Question: I have the following code:
'''
import javax.swing.*;
import javax.swing.ImageIcon;
import javax.swing.JOptionPane;
import java.awt.*;
import java.awt.Image;
import java.awt.Toolkit;
import java.awt.image.BufferedImage;
import java.awt.image.BufferedImageOp;
import java.awt.image.ConvolveOp;
import java.awt.image.Kernel;
import java.awt.image.ColorModel;
import java.awt.image.Raster;
import java.awt.image.WritableRaster;
import java.awt.GraphicsConfiguration;
import java.awt.Transparency;
import java.awt.Graphics;
import java.awt.GraphicsEnvironment;
import java.awt.Graphics2D;
import java.awt.RenderingHints;
import java.io.IOException;
import java.net.URL;
import javax.imageio.ImageIO;
import java.io.IOException;
public class sutff extends JWindow
{
private BufferedImage bi;
public sutff() {
try {
bi = GraphicsUtilities.loadCompatibleImage(getClass().getResource("window1.png"));
setBackground(new Color(0,0,0,1));
setSize(bi.getWidth(),bi.getHeight());
setLocationRelativeTo(null);
show();
JPanel j = new JPanel();
j.setBackground(Color.BLACK);
j.setSize(20,20);
add(j);
j.setVisible(true);
repaint();
revalidate();
}
catch(Exception exception) { exception.printStackTrace(); }
}
//Paint transparent image onto JWindow
public void paint(Graphics g) {
bi = getGaussianBlurFilter(4,true).filter(bi,null);
g.drawImage(bi,0,0,null);
}
public static ConvolveOp getGaussianBlurFilter(int radius,
boolean horizontal) {
if (radius < 1) {
throw new IllegalArgumentException("Radius must be >= 1");
}
int size = radius * 2 + 1;
float[] data = new float[size];
float sigma = radius / 3.0f;
float twoSigmaSquare = 2.0f * sigma * sigma;
float sigmaRoot = (float) Math.sqrt(twoSigmaSquare * Math.PI);
float total = 0.0f;
for (int i = -radius; i <= radius; i++) {
float distance = i * i;
int index = i + radius;
data[index] = (float) Math.exp(-distance / twoSigmaSquare) / sigmaRoot;
total += data[index];
}
for (int i = 0; i < data.length; i++) {
data[i] /= total;
}
Kernel kernel = null;
if (horizontal) {
kernel = new Kernel(size, 1, data);
} else {
kernel = new Kernel(1, size, data);
}
return new ConvolveOp(kernel, ConvolveOp.EDGE_NO_OP, null);
}
public static void main(String[]args)
{
sutff tss=new sutff();
}
}
/**
* <p><code>GraphicsUtilities</code> contains a set of tools to perform
* common graphics operations easily. These operations are divided into
* several themes, listed below.</p>
* <h2>Compatible Images</h2>
* <p>Compatible images can, and should, be used to increase drawing
* performance. This class provides a number of methods to load compatible
* images directly from files or to convert existing images to compatibles
* images.</p>
* <h2>Creating Thumbnails</h2>
* <p>This class provides a number of methods to easily scale down images.
* Some of these methods offer a trade-off between speed and result quality and
* shouuld be used all the time. They also offer the advantage of producing
* compatible images, thus automatically resulting into better runtime
* performance.</p>
* <p>All these methodes are both faster than
* {@link java.awt.Image#getScaledInstance(int, int, int)} and produce
* better-looking results than the various <code>drawImage()</code> methods
* in {@link java.awt.Graphics}, which can be used for image scaling.</p>
* <h2>Image Manipulation</h2>
* <p>This class provides two methods to get and set pixels in a buffered image.
* These methods try to avoid unmanaging the image in order to keep good
* performance.</p>
*
* @author Romain Guy <romain.guy@mac.com>
*/
class GraphicsUtilities {
private GraphicsUtilities() {
}
// Returns the graphics configuration for the primary screen
private static GraphicsConfiguration getGraphicsConfiguration() {
return GraphicsEnvironment.getLocalGraphicsEnvironment().
getDefaultScreenDevice().getDefaultConfiguration();
}
/**
* <p>Returns a new <code>BufferedImage</code> using the same color model
* as the image passed as a parameter. The returned image is only compatible
* with the image passed as a parameter. This does not mean the returned
* image is compatible with the hardware.</p>
*
* @param image the reference image from which the color model of the new
* image is obtained
* @return a new <code>BufferedImage</code>, compatible with the color model
* of <code>image</code>
*/
public static BufferedImage createColorModelCompatibleImage(BufferedImage image) {
ColorModel cm = image.getColorModel();
return new BufferedImage(cm,
cm.createCompatibleWritableRaster(image.getWidth(),
image.getHeight()),
cm.isAlphaPremultiplied(), null);
}
/**
* <p>Returns a new compatible image with the same width, height and
* transparency as the image specified as a parameter.</p>
*
* @see java.awt.Transparency
* @see #createCompatibleImage(int, int)
* @see #createCompatibleImage(java.awt.image.BufferedImage, int, int)
* @see #createCompatibleTranslucentImage(int, int)
* @see #loadCompatibleImage(java.net.URL)
* @see #toCompatibleImage(java.awt.image.BufferedImage)
* @param image the reference image from which the dimension and the
* transparency of the new image are obtained
* @return a new compatible <code>BufferedImage</code> with the same
* dimension and transparency as <code>image</code>
*/
public static BufferedImage createCompatibleImage(BufferedImage image) {
return createCompatibleImage(image, image.getWidth(), image.getHeight());
}
/**
* <p>Returns a new compatible image of the specified width and height, and
* the same transparency setting as the image specified as a parameter.</p>
*
* @see java.awt.Transparency
* @see #createCompatibleImage(java.awt.image.BufferedImage)
* @see #createCompatibleImage(int, int)
* @see #createCompatibleTranslucentImage(int, int)
* @see #loadCompatibleImage(java.net.URL)
* @see #toCompatibleImage(java.awt.image.BufferedImage)
* @param width the width of the new image
* @param height the height of the new image
* @param image the reference image from which the transparency of the new
* image is obtained
* @return a new compatible <code>BufferedImage</code> with the same
* transparency as <code>image</code> and the specified dimension
*/
public static BufferedImage createCompatibleImage(BufferedImage image,
int width, int height) {
return getGraphicsConfiguration().createCompatibleImage(width, height,
image.getTransparency());
}
/**
* <p>Returns a new opaque compatible image of the specified width and
* height.</p>
*
* @see #createCompatibleImage(java.awt.image.BufferedImage)
* @see #createCompatibleImage(java.awt.image.BufferedImage, int, int)
* @see #createCompatibleTranslucentImage(int, int)
* @see #loadCompatibleImage(java.net.URL)
* @see #toCompatibleImage(java.awt.image.BufferedImage)
* @param width the width of the new image
* @param height the height of the new image
* @return a new opaque compatible <code>BufferedImage</code> of the
* specified width and height
*/
public static BufferedImage createCompatibleImage(int width, int height) {
return getGraphicsConfiguration().createCompatibleImage(width, height);
}
/**
* <p>Returns a new translucent compatible image of the specified width
* and height.</p>
*
* @see #createCompatibleImage(java.awt.image.BufferedImage)
* @see #createCompatibleImage(java.awt.image.BufferedImage, int, int)
* @see #createCompatibleImage(int, int)
* @see #loadCompatibleImage(java.net.URL)
* @see #toCompatibleImage(java.awt.image.BufferedImage)
* @param width the width of the new image
* @param height the height of the new image
* @return a new translucent compatible <code>BufferedImage</code> of the
* specified width and height
*/
public static BufferedImage createCompatibleTranslucentImage(int width,
int height) {
return getGraphicsConfiguration().createCompatibleImage(width, height,
Transparency.TRANSLUCENT);
}
/**
* <p>Returns a new compatible image from a URL. The image is loaded from the
* specified location and then turned, if necessary into a compatible
* image.</p>
*
* @see #createCompatibleImage(java.awt.image.BufferedImage)
* @see #createCompatibleImage(java.awt.image.BufferedImage, int, int)
* @see #createCompatibleImage(int, int)
* @see #createCompatibleTranslucentImage(int, int)
* @see #toCompatibleImage(java.awt.image.BufferedImage)
* @param resource the URL of the picture to load as a compatible image
* @return a new translucent compatible <code>BufferedImage</code> of the
* specified width and height
* @throws java.io.IOException if the image cannot be read or loaded
*/
public static BufferedImage loadCompatibleImage(URL resource)
throws IOException {
BufferedImage image = ImageIO.read(resource);
return toCompatibleImage(image);
}
/**
* <p>Return a new compatible image that contains a copy of the specified
* image. This method ensures an image is compatible with the hardware,
* and therefore optimized for fast blitting operations.</p>
*
* @see #createCompatibleImage(java.awt.image.BufferedImage)
* @see #createCompatibleImage(java.awt.image.BufferedImage, int, int)
* @see #createCompatibleImage(int, int)
* @see #createCompatibleTranslucentImage(int, int)
* @see #loadCompatibleImage(java.net.URL)
* @param image the image to copy into a new compatible image
* @return a new compatible copy, with the
* same width and height and transparency and content, of <code>image</code>
*/
public static BufferedImage toCompatibleImage(BufferedImage image) {
if (image.getColorModel().equals(
getGraphicsConfiguration().getColorModel())) {
return image;
}
BufferedImage compatibleImage =
getGraphicsConfiguration().createCompatibleImage(
image.getWidth(), image.getHeight(),
image.getTransparency());
Graphics g = compatibleImage.getGraphics();
g.drawImage(image, 0, 0, null);
g.dispose();
return compatibleImage;
}
/**
* <p>Returns a thumbnail of a source image. <code>newSize</code> defines
* the length of the longest dimension of the thumbnail. The other
* dimension is then computed according to the dimensions ratio of the
* original picture.</p>
* <p>This method favors speed over quality. When the new size is less than
* half the longest dimension of the source image,
* {@link #createThumbnail(BufferedImage, int)} or
* {@link #createThumbnail(BufferedImage, int, int)} should be used instead
* to ensure the quality of the result without sacrificing too much
* performance.</p>
*
* @see #createThumbnailFast(java.awt.image.BufferedImage, int, int)
* @see #createThumbnail(java.awt.image.BufferedImage, int)
* @see #createThumbnail(java.awt.image.BufferedImage, int, int)
* @param image the source image
* @param newSize the length of the largest dimension of the thumbnail
* @return a new compatible <code>BufferedImage</code> containing a
* thumbnail of <code>image</code>
* @throws IllegalArgumentException if <code>newSize</code> is larger than
* the largest dimension of <code>image</code> or &lt;= 0
*/
public static BufferedImage createThumbnailFast(BufferedImage image,
int newSize) {
float ratio;
int width = image.getWidth();
int height = image.getHeight();
if (width > height) {
if (newSize >= width) {
throw new IllegalArgumentException("newSize must be lower than" +
" the image width");
} else if (newSize <= 0) {
throw new IllegalArgumentException("newSize must" +
" be greater than 0");
}
ratio = (float) width / (float) height;
width = newSize;
height = (int) (newSize / ratio);
} else {
if (newSize >= height) {
throw new IllegalArgumentException("newSize must be lower than" +
" the image height");
} else if (newSize <= 0) {
throw new IllegalArgumentException("newSize must" +
" be greater than 0");
}
ratio = (float) height / (float) width;
height = newSize;
width = (int) (newSize / ratio);
}
BufferedImage temp = createCompatibleImage(image, width, height);
Graphics2D g2 = temp.createGraphics();
g2.setRenderingHint(RenderingHints.KEY_INTERPOLATION,
RenderingHints.VALUE_INTERPOLATION_BILINEAR);
g2.drawImage(image, 0, 0, temp.getWidth(), temp.getHeight(), null);
g2.dispose();
return temp;
}
/**
* <p>Returns a thumbnail of a source image.</p>
* <p>This method favors speed over quality. When the new size is less than
* half the longest dimension of the source image,
* {@link #createThumbnail(BufferedImage, int)} or
* {@link #createThumbnail(BufferedImage, int, int)} should be used instead
* to ensure the quality of the result without sacrificing too much
* performance.</p>
*
* @see #createThumbnailFast(java.awt.image.BufferedImage, int)
* @see #createThumbnail(java.awt.image.BufferedImage, int)
* @see #createThumbnail(java.awt.image.BufferedImage, int, int)
* @param image the source image
* @param newWidth the width of the thumbnail
* @param newHeight the height of the thumbnail
* @return a new compatible <code>BufferedImage</code> containing a
* thumbnail of <code>image</code>
* @throws IllegalArgumentException if <code>newWidth</code> is larger than
* the width of <code>image</code> or if code>newHeight</code> is larger
* than the height of <code>image</code> or if one of the dimensions
* is &lt;= 0
*/
public static BufferedImage createThumbnailFast(BufferedImage image,
int newWidth, int newHeight) {
if (newWidth >= image.getWidth() ||
newHeight >= image.getHeight()) {
throw new IllegalArgumentException("newWidth and newHeight cannot" +
" be greater than the image" +
" dimensions");
} else if (newWidth <= 0 || newHeight <= 0) {
throw new IllegalArgumentException("newWidth and newHeight must" +
" be greater than 0");
}
BufferedImage temp = createCompatibleImage(image, newWidth, newHeight);
Graphics2D g2 = temp.createGraphics();
g2.setRenderingHint(RenderingHints.KEY_INTERPOLATION,
RenderingHints.VALUE_INTERPOLATION_BILINEAR);
g2.drawImage(image, 0, 0, temp.getWidth(), temp.getHeight(), null);
g2.dispose();
return temp;
}
/**
* <p>Returns a thumbnail of a source image. <code>newSize</code> defines
* the length of the longest dimension of the thumbnail. The other
* dimension is then computed according to the dimensions ratio of the
* original picture.</p>
* <p>This method offers a good trade-off between speed and quality.
* The result looks better than
* {@link #createThumbnailFast(java.awt.image.BufferedImage, int)} when
* the new size is less than half the longest dimension of the source
* image, yet the rendering speed is almost similar.</p>
*
* @see #createThumbnailFast(java.awt.image.BufferedImage, int, int)
* @see #createThumbnailFast(java.awt.image.BufferedImage, int)
* @see #createThumbnail(java.awt.image.BufferedImage, int, int)
* @param image the source image
* @param newSize the length of the largest dimension of the thumbnail
* @return a new compatible <code>BufferedImage</code> containing a
* thumbnail of <code>image</code>
* @throws IllegalArgumentException if <code>newSize</code> is larger than
* the largest dimension of <code>image</code> or &lt;= 0
*/
public static BufferedImage createThumbnail(BufferedImage image,
int newSize) {
int width = image.getWidth();
int height = image.getHeight();
boolean isWidthGreater = width > height;
if (isWidthGreater) {
if (newSize >= width) {
throw new IllegalArgumentException("newSize must be lower than" +
" the image width");
}
} else if (newSize >= height) {
throw new IllegalArgumentException("newSize must be lower than" +
" the image height");
}
if (newSize <= 0) {
throw new IllegalArgumentException("newSize must" +
" be greater than 0");
}
float ratioWH = (float) width / (float) height;
float ratioHW = (float) height / (float) width;
BufferedImage thumb = image;
do {
if (isWidthGreater) {
width /= 2;
if (width < newSize) {
width = newSize;
}
height = (int) (width / ratioWH);
} else {
height /= 2;
if (height < newSize) {
height = newSize;
}
width = (int) (height / ratioHW);
}
BufferedImage temp = createCompatibleImage(image, width, height);
Graphics2D g2 = temp.createGraphics();
g2.setRenderingHint(RenderingHints.KEY_INTERPOLATION,
RenderingHints.VALUE_INTERPOLATION_BILINEAR);
g2.drawImage(thumb, 0, 0, temp.getWidth(), temp.getHeight(), null);
g2.dispose();
thumb = temp;
} while (newSize != (isWidthGreater ? width : height));
return thumb;
}
/**
* <p>Returns a thumbnail of a source image.</p>
* <p>This method offers a good trade-off between speed and quality.
* The result looks better than
* {@link #createThumbnailFast(java.awt.image.BufferedImage, int)} when
* the new size is less than half the longest dimension of the source
* image, yet the rendering speed is almost similar.</p>
*
* @see #createThumbnailFast(java.awt.image.BufferedImage, int)
* @see #createThumbnailFast(java.awt.image.BufferedImage, int, int)
* @see #createThumbnail(java.awt.image.BufferedImage, int)
* @param image the source image
* @param newWidth the width of the thumbnail
* @param newHeight the height of the thumbnail
* @return a new compatible <code>BufferedImage</code> containing a
* thumbnail of <code>image</code>
* @throws IllegalArgumentException if <code>newWidth</code> is larger than
* the width of <code>image</code> or if code>newHeight</code> is larger
* than the height of <code>image or if one the dimensions is not &gt; 0</code>
*/
public static BufferedImage createThumbnail(BufferedImage image,
int newWidth, int newHeight) {
int width = image.getWidth();
int height = image.getHeight();
if (newWidth >= width || newHeight >= height) {
throw new IllegalArgumentException("newWidth and newHeight cannot" +
" be greater than the image" +
" dimensions");
} else if (newWidth <= 0 || newHeight <= 0) {
throw new IllegalArgumentException("newWidth and newHeight must" +
" be greater than 0");
}
BufferedImage thumb = image;
do {
if (width > newWidth) {
width /= 2;
if (width < newWidth) {
width = newWidth;
}
}
if (height > newHeight) {
height /= 2;
if (height < newHeight) {
height = newHeight;
}
}
BufferedImage temp = createCompatibleImage(image, width, height);
Graphics2D g2 = temp.createGraphics();
g2.setRenderingHint(RenderingHints.KEY_INTERPOLATION,
RenderingHints.VALUE_INTERPOLATION_BILINEAR);
g2.drawImage(thumb, 0, 0, temp.getWidth(), temp.getHeight(), null);
g2.dispose();
thumb = temp;
} while (width != newWidth || height != newHeight);
return thumb;
}
/**
* <p>Returns an array of pixels, stored as integers, from a
* <code>BufferedImage</code>. The pixels are grabbed from a rectangular
* area defined by a location and two dimensions. Calling this method on
* an image of type different from <code>BufferedImage.TYPE_INT_ARGB</code>
* and <code>BufferedImage.TYPE_INT_RGB</code> will unmanage the image.</p>
*
* @param img the source image
* @param x the x location at which to start grabbing pixels
* @param y the y location at which to start grabbing pixels
* @param w the width of the rectangle of pixels to grab
* @param h the height of the rectangle of pixels to grab
* @param pixels a pre-allocated array of pixels of size w*h; can be null
* @return <code>pixels</code> if non-null, a new array of integers
* otherwise
* @throws IllegalArgumentException is <code>pixels</code> is non-null and
* of length &lt; w*h
*/
public static int[] getPixels(BufferedImage img,
int x, int y, int w, int h, int[] pixels) {
if (w == 0 || h == 0) {
return new int[0];
}
if (pixels == null) {
pixels = new int[w * h];
} else if (pixels.length < w * h) {
throw new IllegalArgumentException("pixels array must have a length" +
" >= w*h");
}
int imageType = img.getType();
if (imageType == BufferedImage.TYPE_INT_ARGB ||
imageType == BufferedImage.TYPE_INT_RGB) {
Raster raster = img.getRaster();
return (int[]) raster.getDataElements(x, y, w, h, pixels);
}
// Unmanages the image
return img.getRGB(x, y, w, h, pixels, 0, w);
}
/**
* <p>Writes a rectangular area of pixels in the destination
* <code>BufferedImage</code>. Calling this method on
* an image of type different from <code>BufferedImage.TYPE_INT_ARGB</code>
* and <code>BufferedImage.TYPE_INT_RGB</code> will unmanage the image.</p>
*
* @param img the destination image
* @param x the x location at which to start storing pixels
* @param y the y location at which to start storing pixels
* @param w the width of the rectangle of pixels to store
* @param h the height of the rectangle of pixels to store
* @param pixels an array of pixels, stored as integers
* @throws IllegalArgumentException is <code>pixels</code> is non-null and
* of length &lt; w*h
*/
public static void setPixels(BufferedImage img,
int x, int y, int w, int h, int[] pixels) {
if (pixels == null || w == 0 || h == 0) {
return;
} else if (pixels.length < w * h) {
throw new IllegalArgumentException("pixels array must have a length" +
" >= w*h");
}
int imageType = img.getType();
if (imageType == BufferedImage.TYPE_INT_ARGB ||
imageType == BufferedImage.TYPE_INT_RGB) {
WritableRaster raster = img.getRaster();
raster.setDataElements(x, y, w, h, pixels);
} else {
// Unmanages the image
img.setRGB(x, y, w, h, pixels, 0, w);
}
}
}
'''
The code block is really long and I gave it in case anyone needs it, but most of the operation is really done towards the top in the first 54 lines.
Anyways, the problem is that the transparent image is being drawn to the form and I see a transparent form, like the one below:

But, the JPanel is not showing up. I don't understand what I am doing wrong.
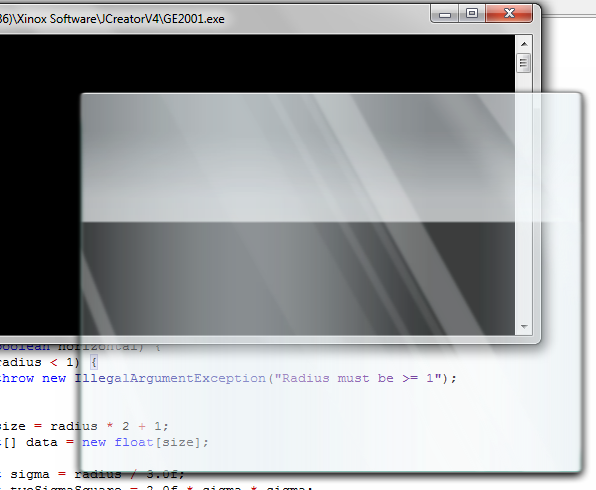
Answer: This is a very good reason why (we have repeatdly) advised you not to override 'paint', especially on a top level container!
As I suggested in your <URL>
'paint' is responsible for calling 'paintChildren', which, oddly, paints all the child components. Now that you've failed to call 'super.paint' nothing is getting painted.
The problem you have is that there is no where on a top level container you can actually paint under the children.
Instead, you should create yourself a custom component, such as a 'JPanel' and override it's 'paintComponent' method and render the image there. Then add you components to it.
Don't forget to call 'super.paintComponent'
Make sure you have a read through <URL> for more details

'''
import java.awt.BorderLayout;
import java.awt.Color;
import java.awt.Dimension;
import java.awt.EventQueue;
import java.awt.Graphics;
import java.awt.Graphics2D;
import java.awt.GridBagLayout;
import java.awt.event.MouseAdapter;
import java.awt.event.MouseEvent;
import java.awt.image.BufferedImage;
import java.io.IOException;
import javax.imageio.ImageIO;
import javax.swing.JFrame;
import javax.swing.JLabel;
import javax.swing.JPanel;
import javax.swing.UIManager;
import javax.swing.UnsupportedLookAndFeelException;
public class TransparentWindow01 {
public static void main(String[] args) {
new TransparentWindow01();
}
public TransparentWindow01() {
EventQueue.invokeLater(new Runnable() {
@Override
public void run() {
try {
UIManager.setLookAndFeel(UIManager.getSystemLookAndFeelClassName());
} catch (ClassNotFoundException | InstantiationException | IllegalAccessException | UnsupportedLookAndFeelException ex) {
}
JFrame frame = new JFrame("Testing");
frame.setUndecorated(true);
frame.setBackground(new Color(0, 0, 0, 0));
// Java 6...
// AWTUtilities.setWindowOpaque(frame, true);
frame.setDefaultCloseOperation(JFrame.EXIT_ON_CLOSE);
frame.setLayout(new BorderLayout());
frame.add(new TestPane());
frame.pack();
frame.setLocationRelativeTo(null);
frame.setVisible(true);
}
});
}
public class TestPane extends JPanel {
private BufferedImage image;
public TestPane() {
try {
image = ImageIO.read(getClass().getResource("/5UNGbsr.png"));
} catch (IOException ex) {
}
setOpaque(false);
addMouseListener(new MouseAdapter() {
@Override
public void mouseClicked(MouseEvent e) {
if (e.getClickCount() == 2) {
System.exit(0);
}
}
});
setLayout(new GridBagLayout());
add(new JLabel("Look Ma, no hands!"));
}
@Override
public Dimension getPreferredSize() {
Dimension size = image == null ? super.getPreferredSize() : new Dimension(image.getWidth(), image.getHeight());
System.out.println(size);
return size;
}
@Override
protected void paintComponent(Graphics g) {
super.paintComponent(g);
if (image != null) {
Graphics2D g2d = (Graphics2D) g.create();
int x = (getWidth() - image.getWidth()) / 2;
int y = (getHeight() - image.getHeight()) / 2;
g2d.drawImage(image, x, y, this);
g2d.dispose();
}
}
}
}
'''